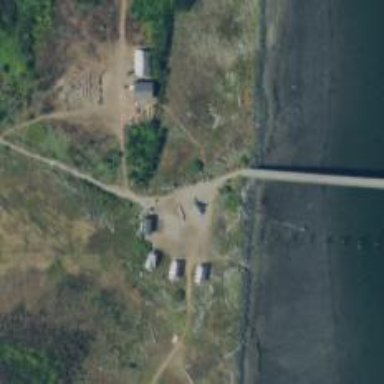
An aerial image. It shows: Abandoned pier.